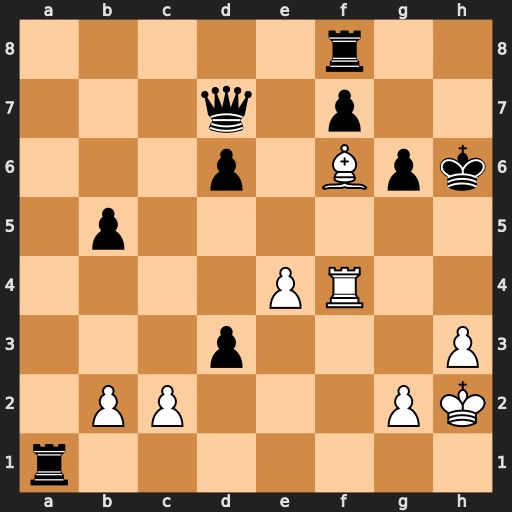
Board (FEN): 5r2/3q1p2/3p1Bpk/1p6/4PR2/3p3P/1PP3PK/r7
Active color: w
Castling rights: -
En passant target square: -
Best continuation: Rh4#